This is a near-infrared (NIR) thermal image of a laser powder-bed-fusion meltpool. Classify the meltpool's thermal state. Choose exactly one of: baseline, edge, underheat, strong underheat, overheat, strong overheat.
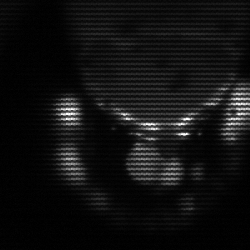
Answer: baseline